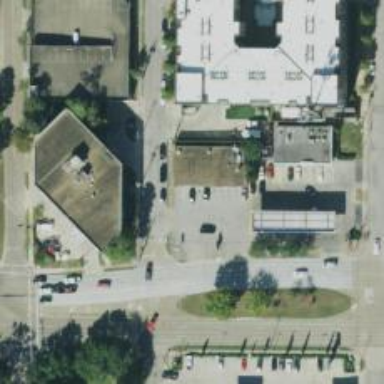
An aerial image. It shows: Parking space.